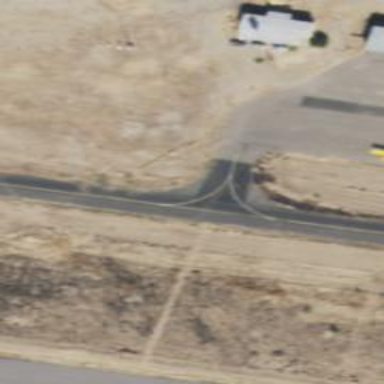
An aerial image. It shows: Taxiway at the airport with asphalt surface.